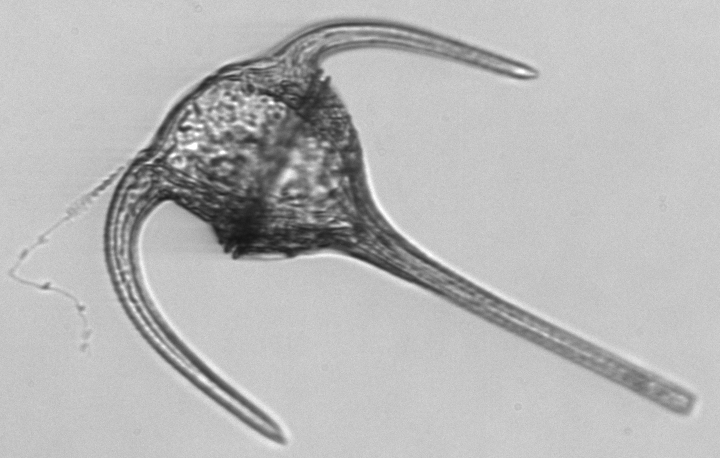
Label: Tripos